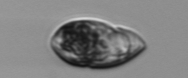
Label: Gyrodinium